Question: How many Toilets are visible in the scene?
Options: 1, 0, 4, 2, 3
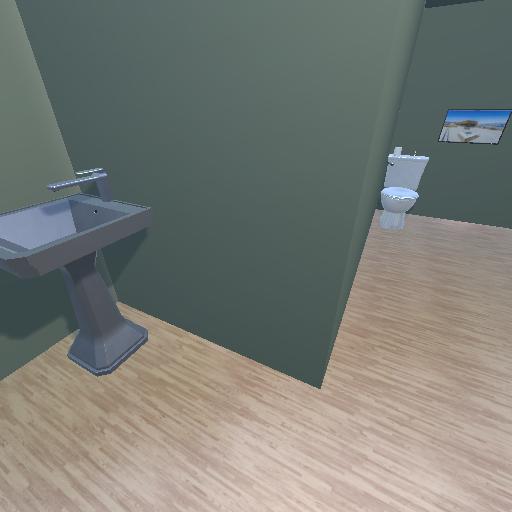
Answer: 1